Question: I would like to ask, how to shrink space between grouped columns in AmChart library?
I tried to find it in documentation but without luck.
Thanks for any help.
See image:

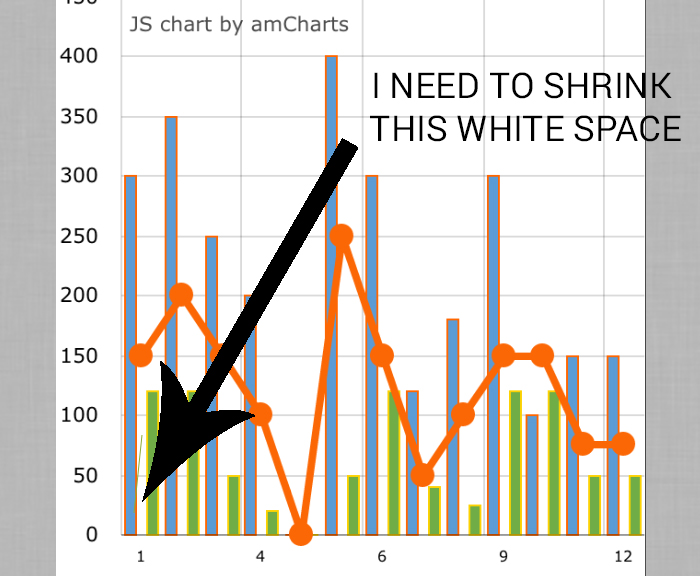
Answer: Space between columns is set by chart.columnSpacing property. But I am not sure if this is the case, could it be you have some graph with missing data?